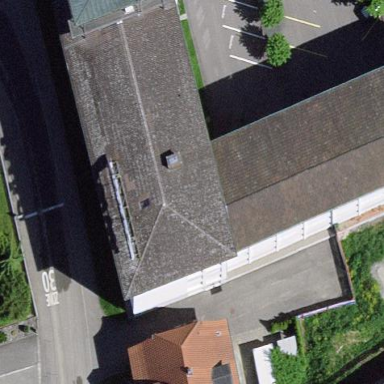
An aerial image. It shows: Office building.